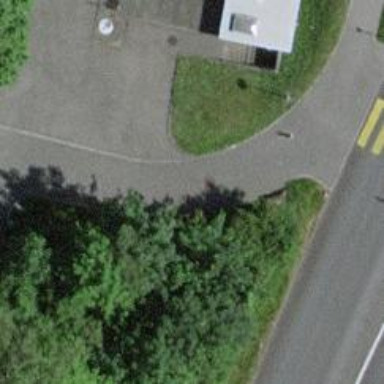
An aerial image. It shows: Bollard barrier.